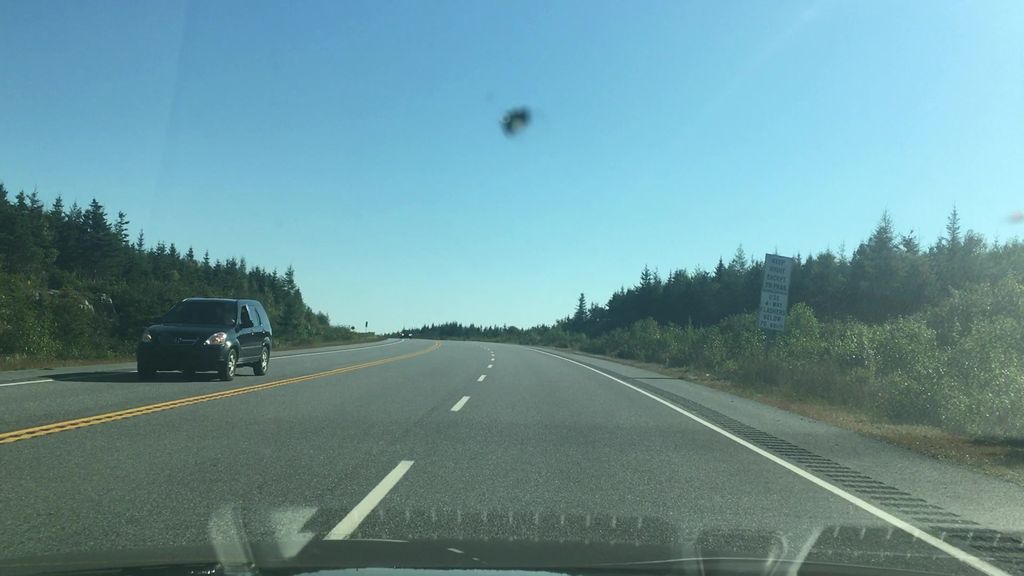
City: halifax